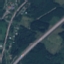
Land use / land cover: Highway